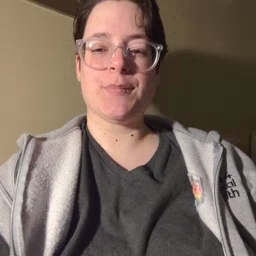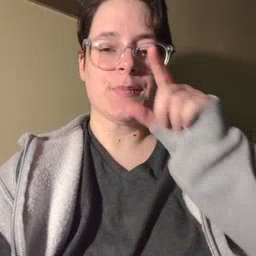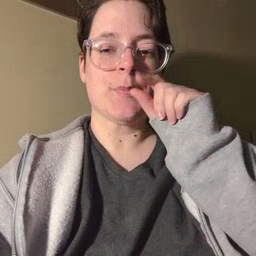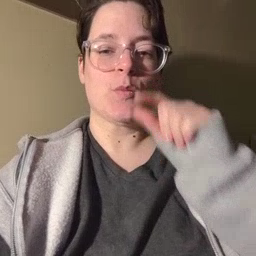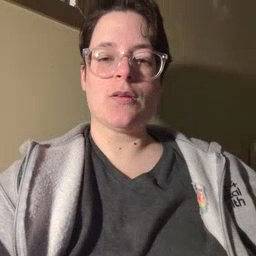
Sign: blue